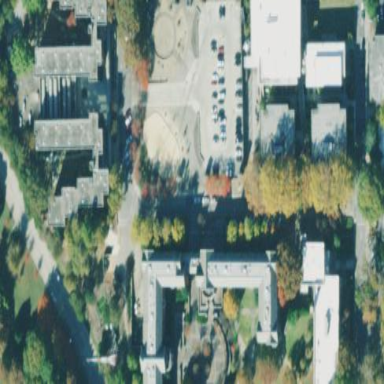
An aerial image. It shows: Multi-storey parking building with asphalt surface. It is designated as visitor parking.